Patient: sex M, age 66
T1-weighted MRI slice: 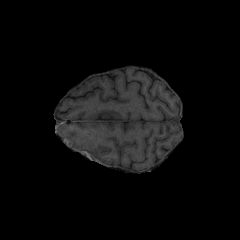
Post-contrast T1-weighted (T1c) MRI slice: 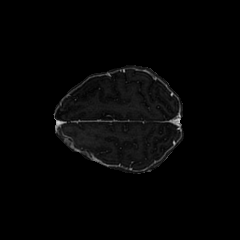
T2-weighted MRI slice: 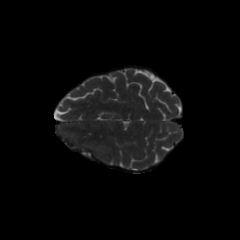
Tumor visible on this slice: yes
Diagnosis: Glioblastoma, IDH-wildtype
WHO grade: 4